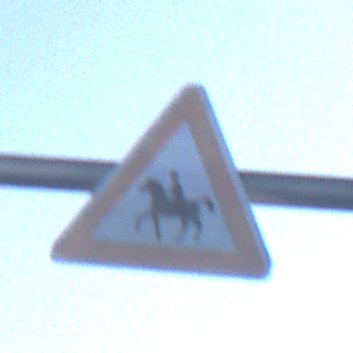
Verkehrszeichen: ReiterRechts
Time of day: MorningAfternoon
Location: Outdoor (Nature)
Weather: PartlyCloudy
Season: NotSpecified
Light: Natural